Field crop: maize
Growth stage: 2
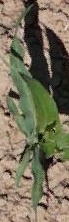
Species: maize